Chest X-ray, PA view. Patient: 41 years old, sex M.
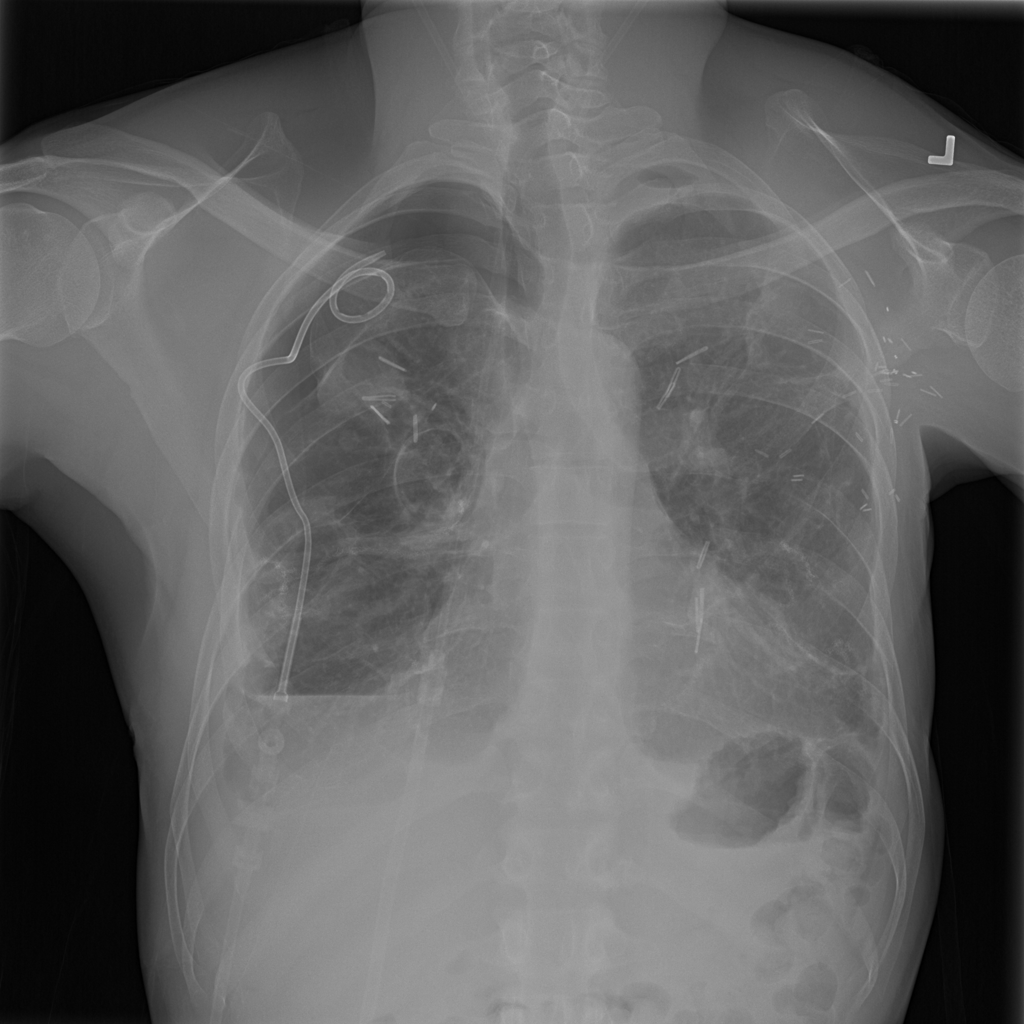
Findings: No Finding